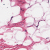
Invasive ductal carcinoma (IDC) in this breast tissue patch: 0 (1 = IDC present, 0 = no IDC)